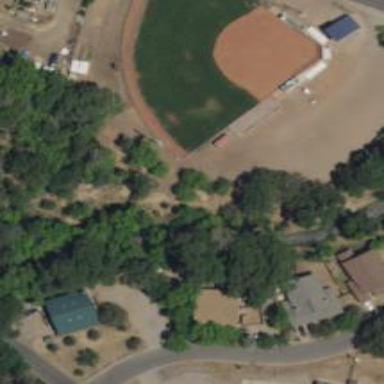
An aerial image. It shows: Baseball pitch for leisure and sports activities.